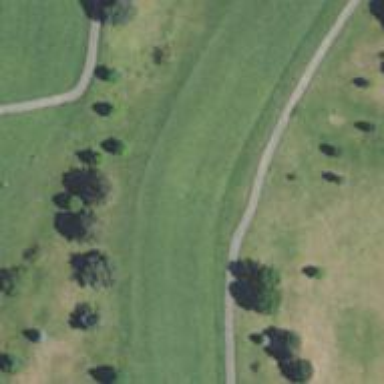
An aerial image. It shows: Golf hole.